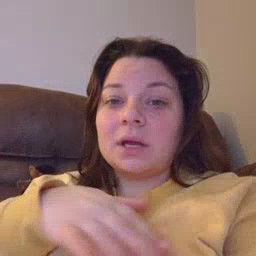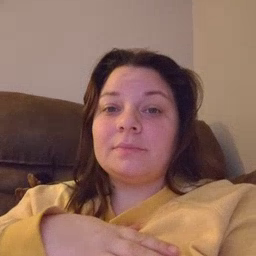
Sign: elephant